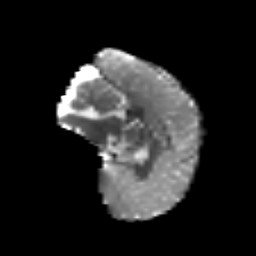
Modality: T2w
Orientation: sagittal
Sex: male
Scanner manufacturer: siemens
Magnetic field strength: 3 T
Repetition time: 5 s
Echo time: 0.071 s